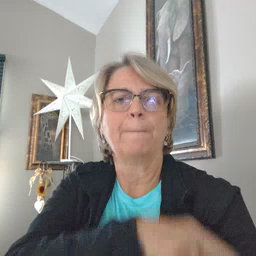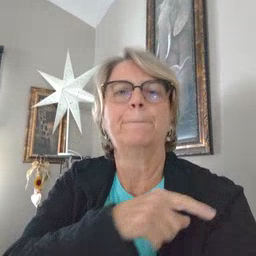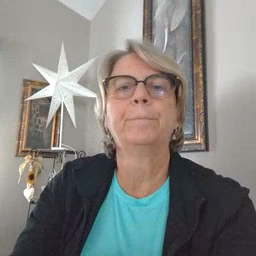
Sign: arm